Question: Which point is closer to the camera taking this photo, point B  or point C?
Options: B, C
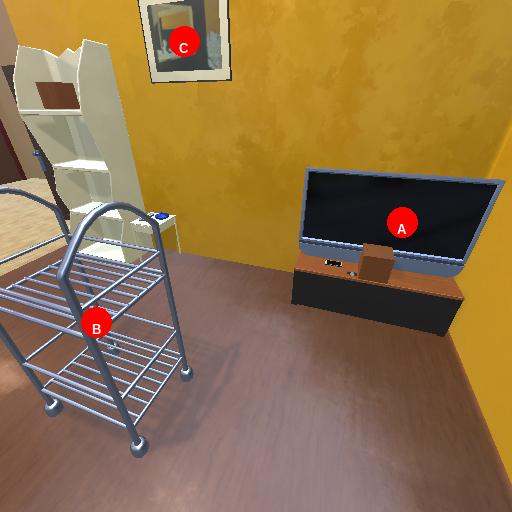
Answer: B